Aerial crown-view tile of a tropical tree (Barro Colorado Island, Panama), acquired 20240611:
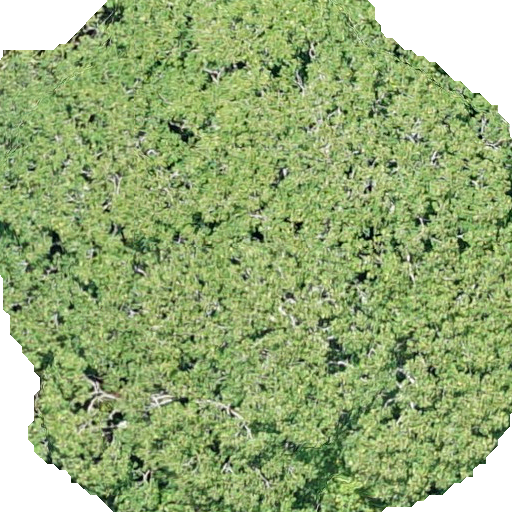
Species: Dipteryx oleifera
GBIF accepted scientific name: Dipteryx oleifera
Crown area: 419.191 m²